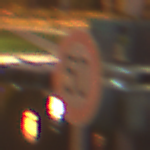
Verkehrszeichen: Geschwindigkeit50
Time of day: Night
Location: Outdoor (Urban)
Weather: PartlyCloudy
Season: NotSpecified
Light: Artificial